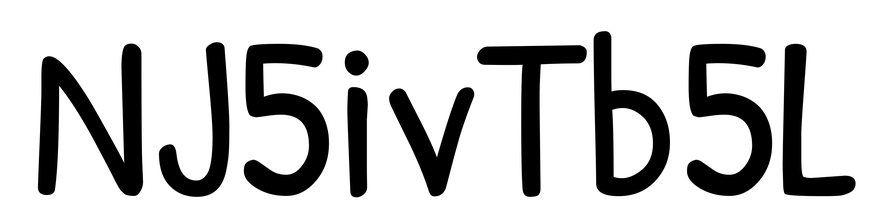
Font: PatrickHand-Regular